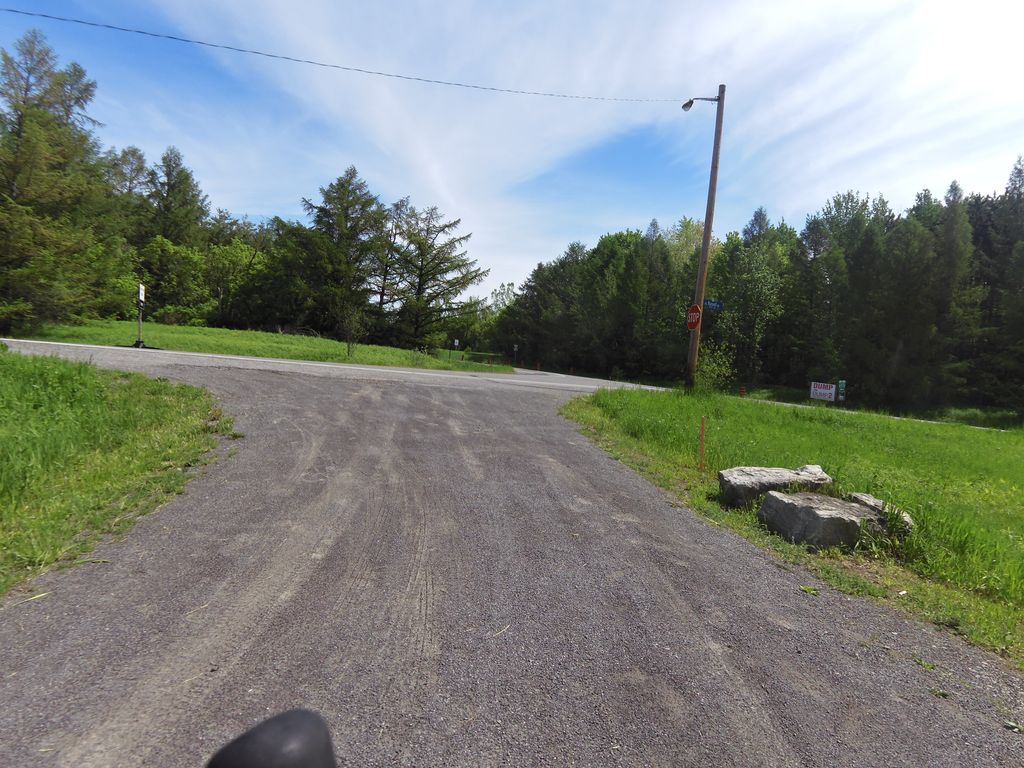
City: ottawa-gatineau